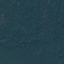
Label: Forest